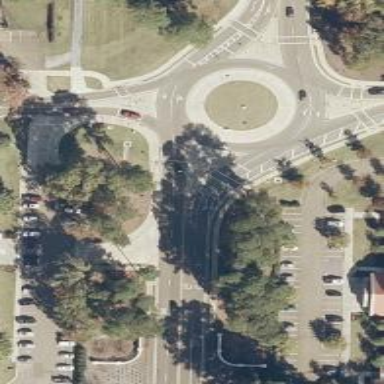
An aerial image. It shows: Tertiary road leading to roundabout junction.